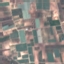
Label: PermanentCrop